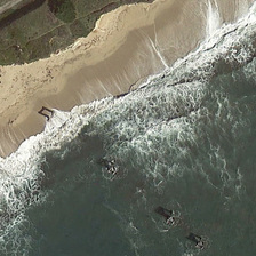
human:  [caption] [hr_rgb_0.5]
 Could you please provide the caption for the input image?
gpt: Three brown boats floated by the sea.

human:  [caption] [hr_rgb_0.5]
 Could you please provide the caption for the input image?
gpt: Three small brown boats were floating on the sea near the beach.

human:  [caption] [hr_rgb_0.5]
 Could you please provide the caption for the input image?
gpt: There is a boat on the beach beside the green plants.

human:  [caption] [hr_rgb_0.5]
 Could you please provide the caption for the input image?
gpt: Three small brown boats floated on the sea near the beach.

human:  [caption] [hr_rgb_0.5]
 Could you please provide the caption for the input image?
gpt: The boat appeared on the beach beside the green plants.